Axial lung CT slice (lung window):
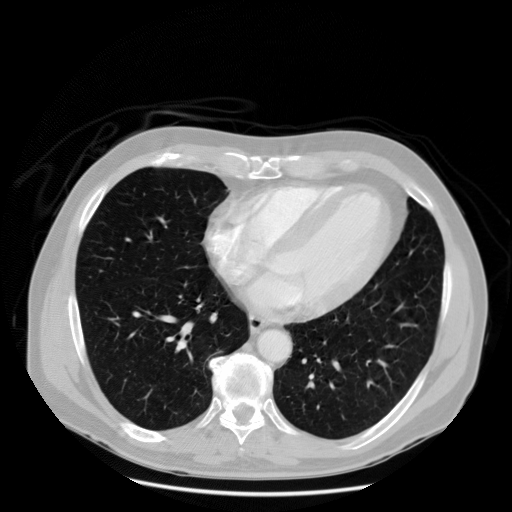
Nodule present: no